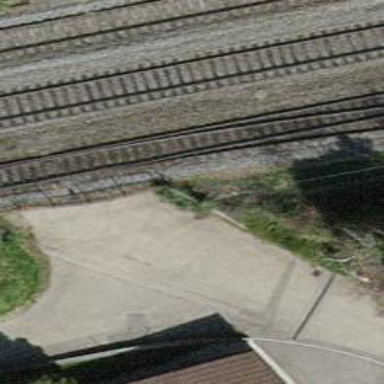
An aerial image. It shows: Railway bridge over single track yard.